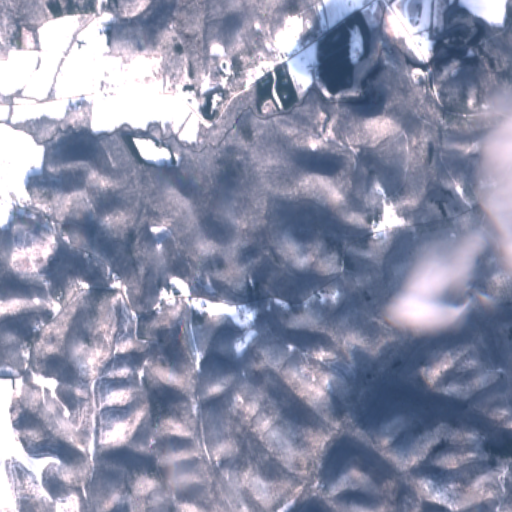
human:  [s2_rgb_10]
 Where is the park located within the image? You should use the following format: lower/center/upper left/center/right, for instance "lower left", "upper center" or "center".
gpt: The park is located in the upper right of the image.
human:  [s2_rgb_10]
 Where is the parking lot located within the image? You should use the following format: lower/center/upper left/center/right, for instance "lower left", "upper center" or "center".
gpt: There is no parking lot in the image.